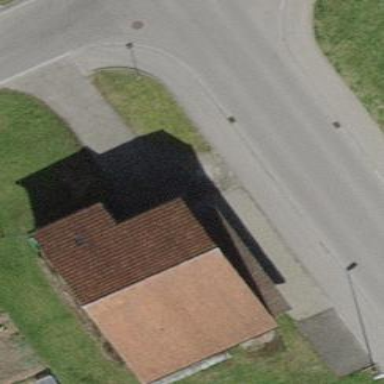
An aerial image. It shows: Building with tile roof.